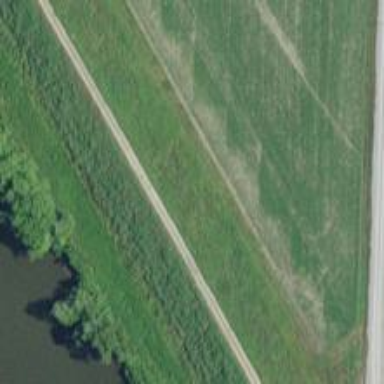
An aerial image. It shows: Track road along levee embankment.